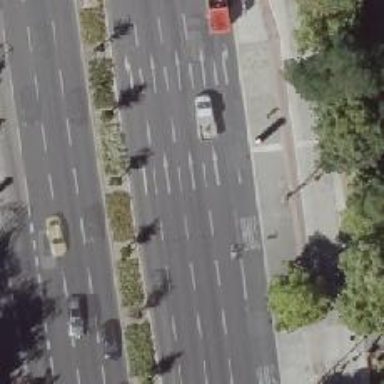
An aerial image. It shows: Asphalt road with lane markings. It is primary highway with bus lane on the right side designated as shared cycleway.